Breast ultrasound image
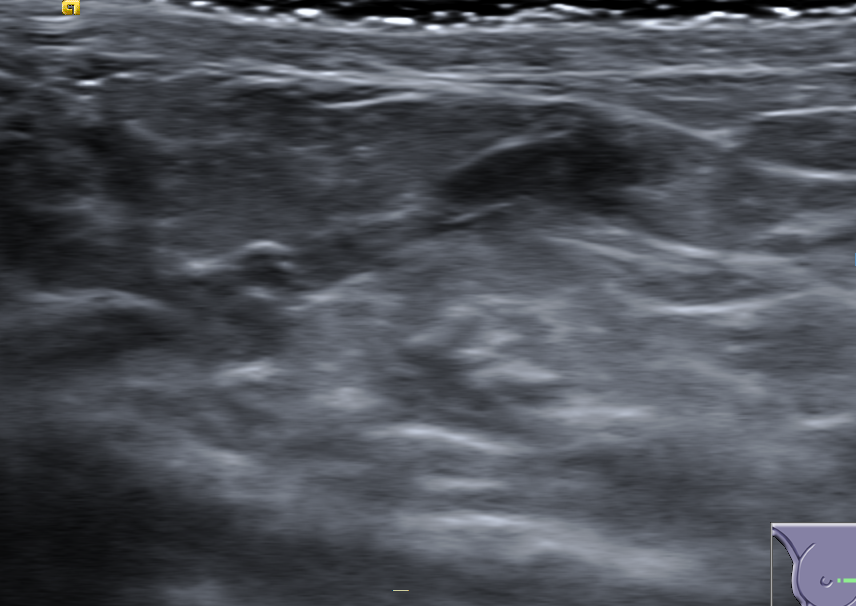
Diagnosis: benign